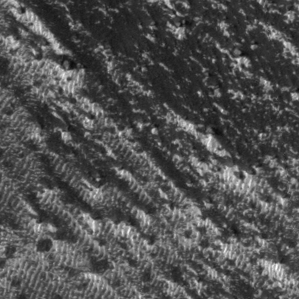
Label: frost